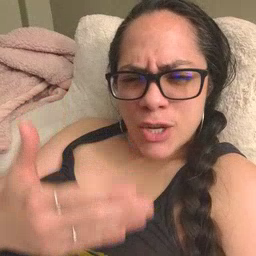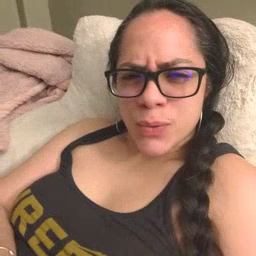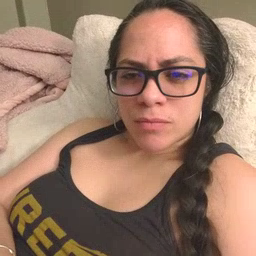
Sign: thankyou